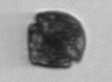
Label: Scrippsiella